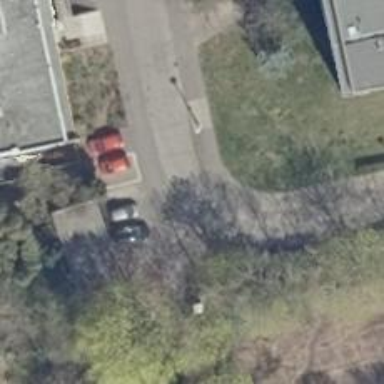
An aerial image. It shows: Residential road with concrete plates surface. The reason for parking on the right side is because the road is narrow.